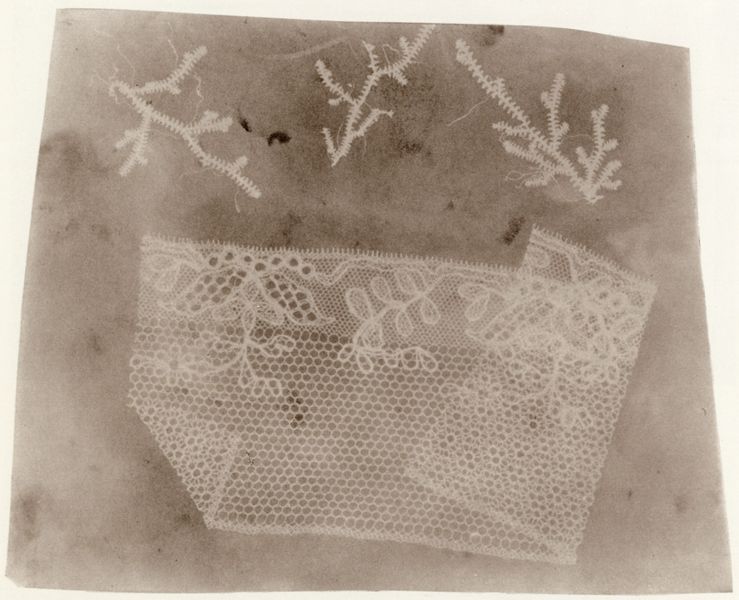
Titel: Moos und Spitze
Künstler: William Henry Fox Talbot
Schlagwörter: baum, blätter, weiß, äste, blume, blumen, braun, grau, hintergrund, licht, schwarz, blüten, muster, ornament, alt, kleidung, spitze, ast, zweige, gitter, stickerei, stoff, spitzen, blatt, pflanzen, seide, ranken, tüll, falte, handarbeit, floral, ornamente, farn, faden, nadel, sticken, fein, foto, fotografie, photographie, blumenmuster, eckig, schwarzweiss, loch, stilisiert, löcher, photo, umschlag, organisch, ecken, flecken, zacken, negativ, gestickt, gewebe, borde, textil, abdruck, garn, netz, filligran, aufnahme, schwrzweiß, stick, farne, lochstickerei, häkeln, lebewesen, gran, rispen, graubraun, floralmuster, röntgen, verästelung, stoffprobe, rayogramm, emballage